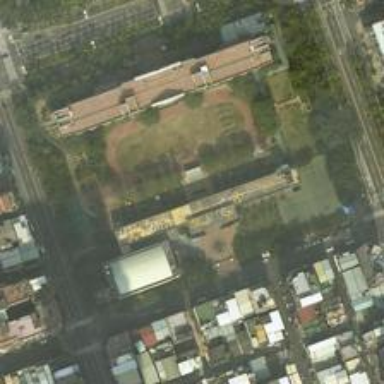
This area is a square, in which there is an oval football field in the middle of the tall buildings .